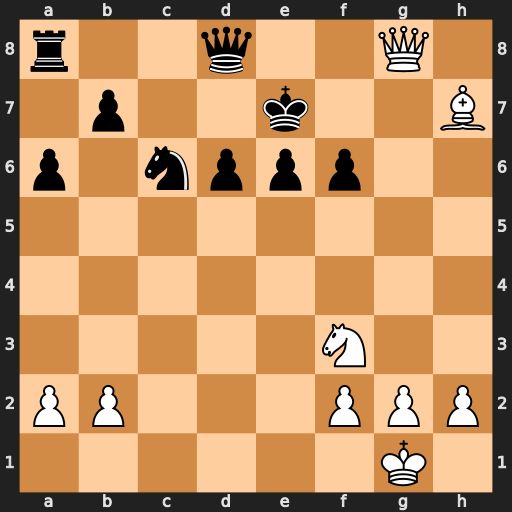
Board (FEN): r2q2Q1/1p2k2B/p1nppp2/8/8/5N2/PP3PPP/6K1
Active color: w
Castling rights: -
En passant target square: -
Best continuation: Qg7+ Ke8 Bg6#